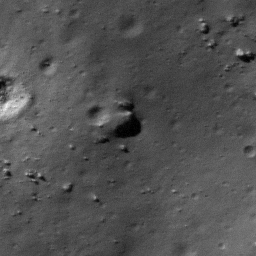
Pit: Stefan L 1
Host crater: Stefan L
Host type: impact_melt
Lunar coordinates: latitude 44.537, longitude 252.03